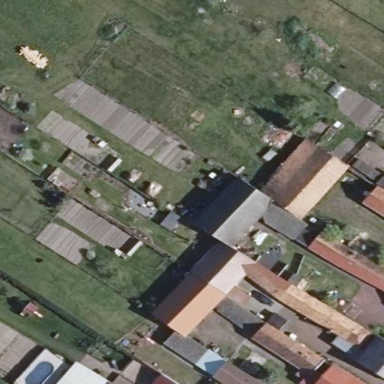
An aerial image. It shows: Allotments area.